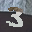
Label: 3